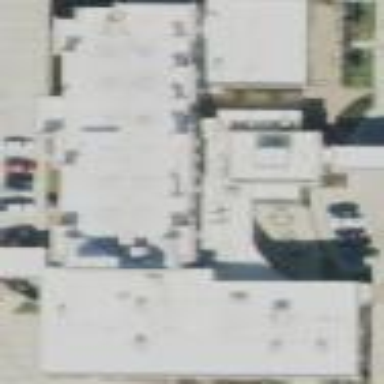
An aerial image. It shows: Hotel building.